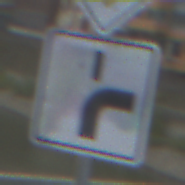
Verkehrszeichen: VerlaufVorfahrtsstrasse8
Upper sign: Vorfahrtsstrasse
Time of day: SunriseSunset
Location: Outdoor (Urban)
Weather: PartlyCloudy
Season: NotSpecified
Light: Natural